Question: I'm hesitating on whether to ask this question here or on Ubuntu dedicated site. But I think here will have more probability of being answered. If someone believe it should be moved, please recommend doing it.
After a couple of days struggling with several tutorials and answers as <URL> and more. I finally have , and all up, tested and running.
I can't manage to add a new workspace with openerp source folder and therefore I'm unable to debug OpenERP too. I'm newbie working in Linux so maybe some of the steps I've followed I thought was correct but it wasn't. At the end I have the following situation:
- 'sudo chmod -R 777 openerp/*'- 'sudo chown -R myuser:myuser eclipse'
I'm creating a new workspace by pointing to my OpenERP folder (see first bullet-point). But once it is added and refreshed it does not show the folders inside, , and . Here is a screen capture:

So, I cannot debug also. Opening this <URL> will show exactly the step that I can not replicate. When I click on Browse to add a project on a new debug configuration nothing is shown. I guess it has something to do with the workspace not working.
Any clue on what I'm doing wrong? Some other place I can look for answers? Or should I forget about this set and start clean again?
There are several similar questions to this one and I have read'em all, some of them are closed, hope mine will not follow same path.
- <URL>
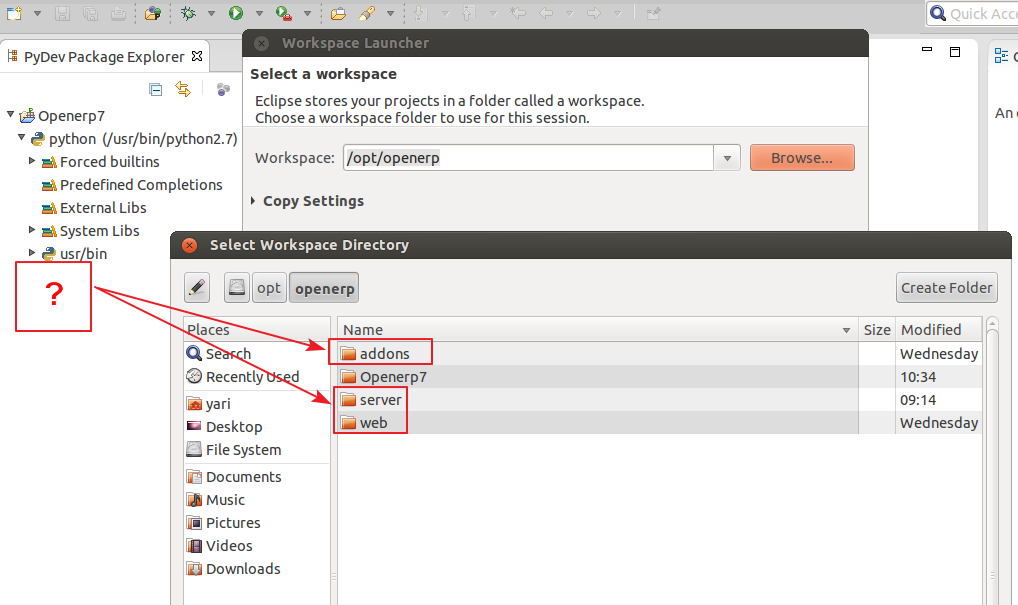
Answer: Grrr!! As usual, asked the question and found where the problem was some minutes later...and it was a really dumb problem, friday makes me idiot... and if someone is struggling with the same issue, my answer is (repeat one thousand times):
>
I was able to browse to the needed folder and create the project on my workspace at once. Now is up, running and I'm able to debug without any issue.